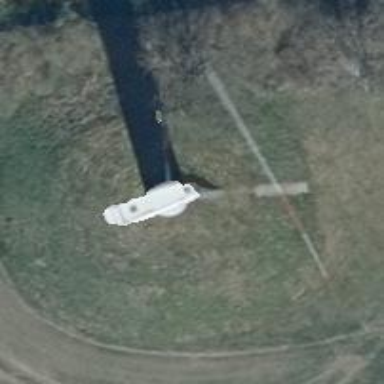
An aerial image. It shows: Wind generator with horizontal axis. The wind turbine is from Vestas.